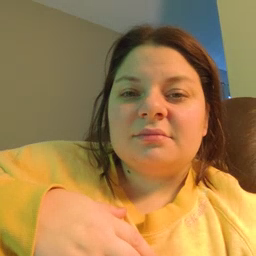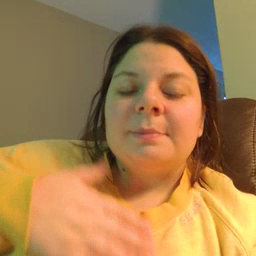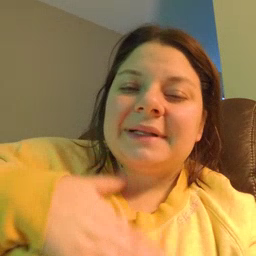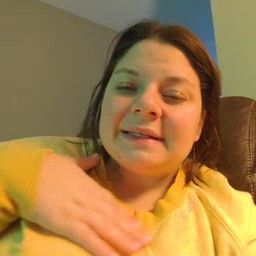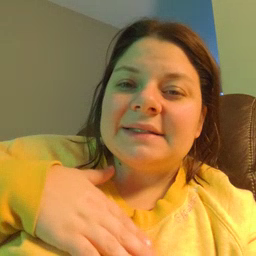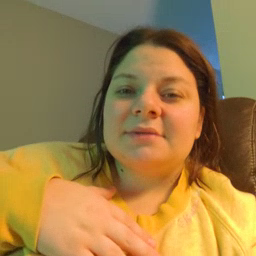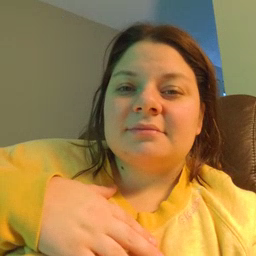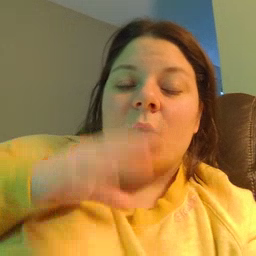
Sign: please